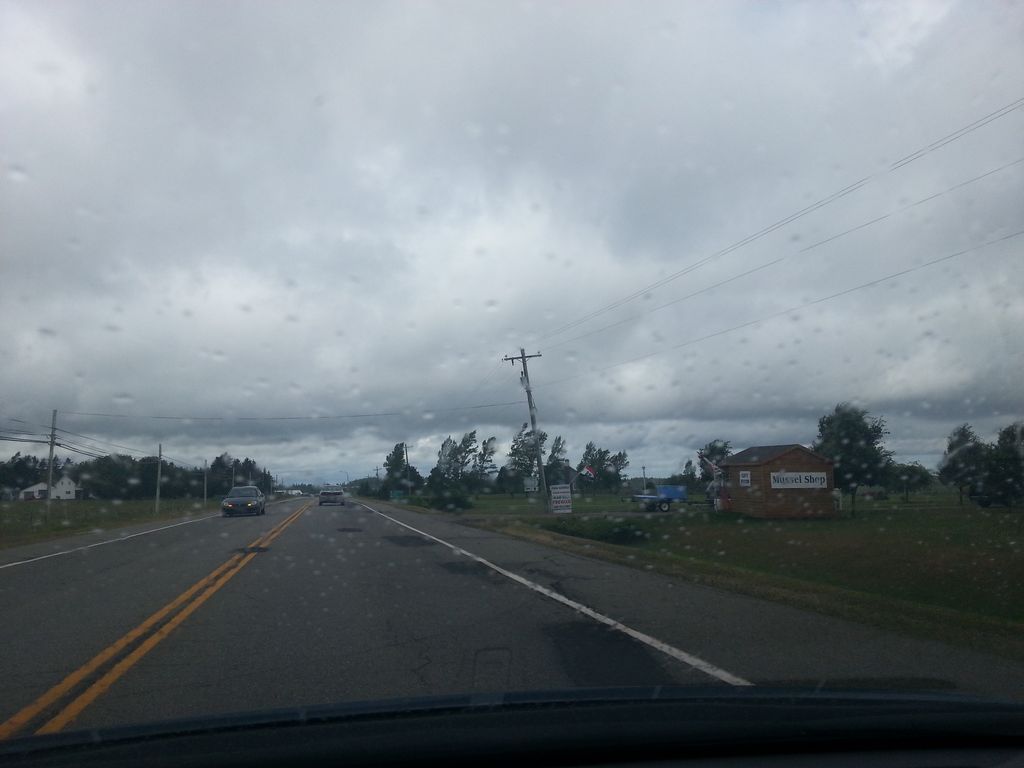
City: charlottetown